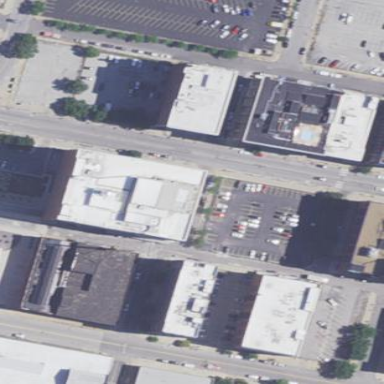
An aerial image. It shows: Building.